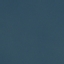
Label: SeaLake